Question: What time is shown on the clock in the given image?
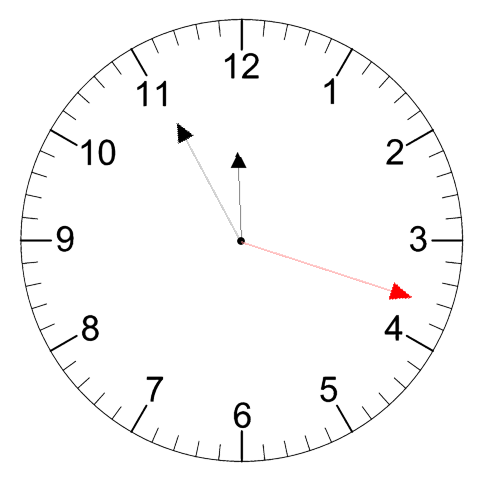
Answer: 11:55:18